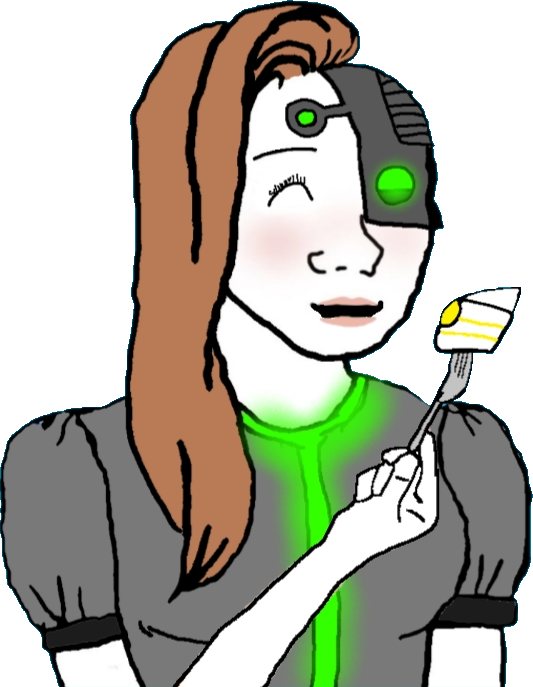
Label: 5_Trad_Wife